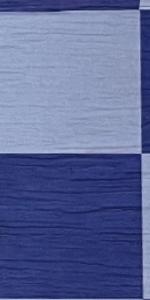
Label: Empty